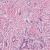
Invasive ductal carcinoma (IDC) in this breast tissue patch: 1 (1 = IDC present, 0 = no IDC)